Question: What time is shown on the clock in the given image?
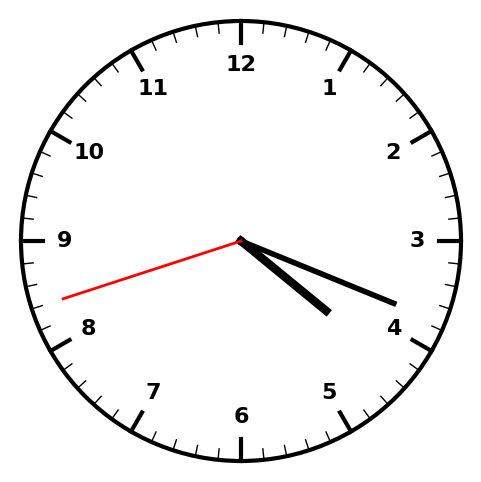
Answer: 04:18:42